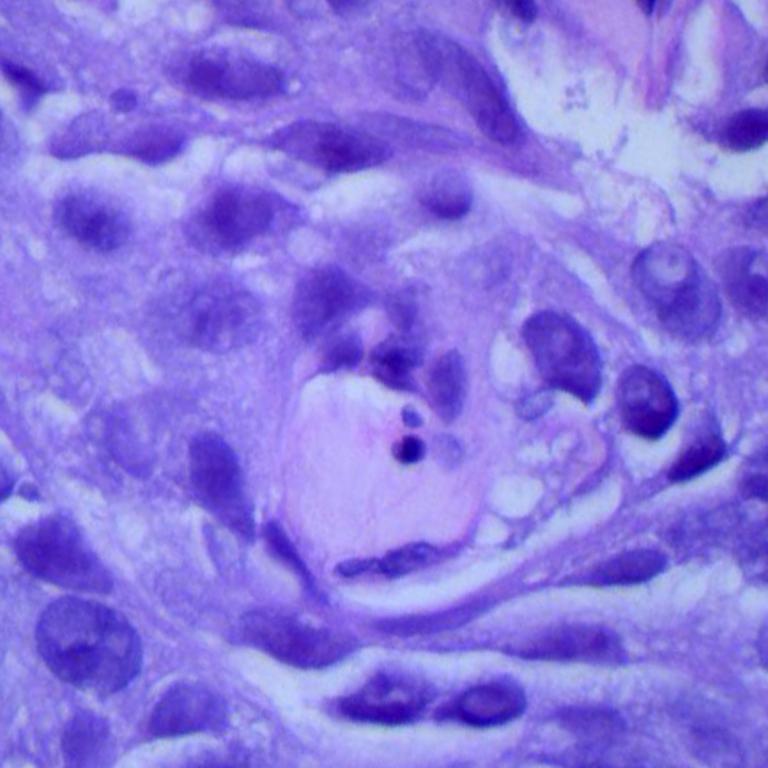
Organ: lung
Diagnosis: squamous carcinomas